Question: bug with firefox v. 27.0.1 in input type"Button" line-height is 17px but in css line-height:20px !important; look at the picture
please help me
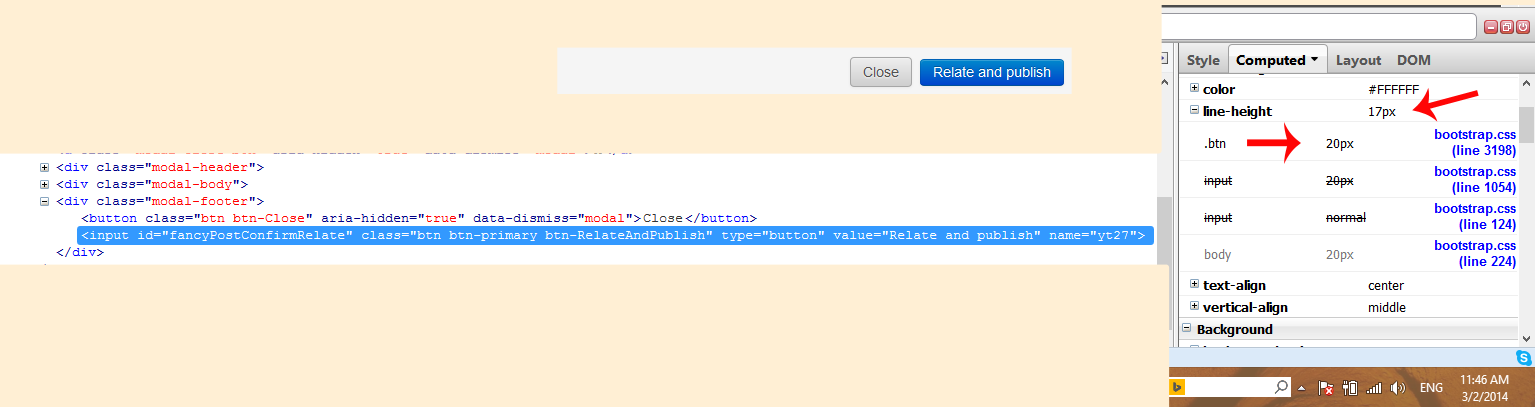
Answer: Well, you can replace the 'input' by a 'button' and the line height will work.
So, don't use
'''
<input type="button" value="Relate and publish" />
'''
but use
'''
<button type="button">Relate and publish</button>
'''
instead. See <URL>
Or, if you can't change the HTML at all, you can change the height to the input explicitly to match the height of the button. In this example, '28px' would do the trick, but you may have to fiddle a bit if there are other styles defined elsewhere.
See <URL>.